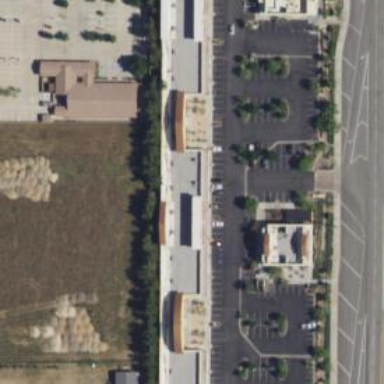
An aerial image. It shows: Veterinary facility.